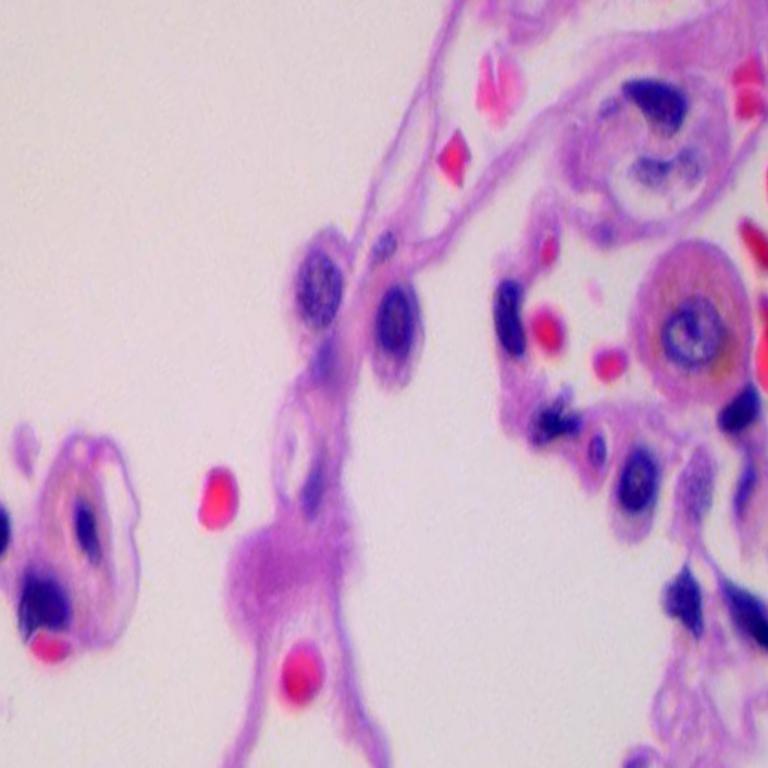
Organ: lung
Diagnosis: benign